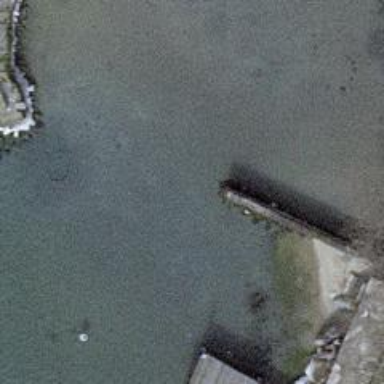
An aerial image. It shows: Man-made pier.